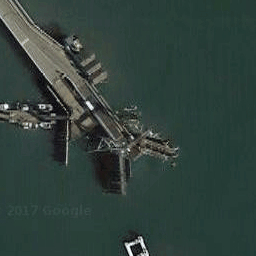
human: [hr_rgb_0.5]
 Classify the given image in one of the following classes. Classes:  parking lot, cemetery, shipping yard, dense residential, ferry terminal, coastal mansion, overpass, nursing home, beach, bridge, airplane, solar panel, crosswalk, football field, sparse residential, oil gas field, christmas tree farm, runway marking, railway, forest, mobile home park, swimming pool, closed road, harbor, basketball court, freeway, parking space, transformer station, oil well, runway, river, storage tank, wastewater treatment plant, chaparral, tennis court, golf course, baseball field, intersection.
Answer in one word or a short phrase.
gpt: ferry terminal